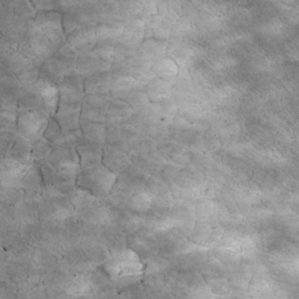
Label: non_frost